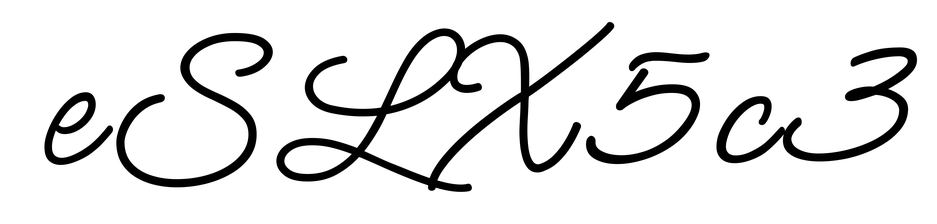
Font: MeowScript-Regular